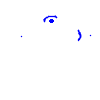
Particle: electron